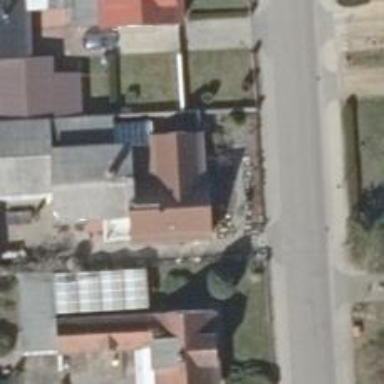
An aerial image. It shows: Garden center shop.